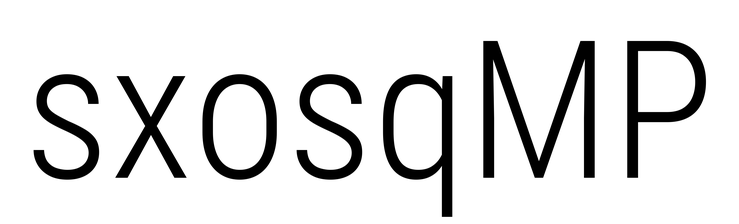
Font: Roboto_Condensed_Light